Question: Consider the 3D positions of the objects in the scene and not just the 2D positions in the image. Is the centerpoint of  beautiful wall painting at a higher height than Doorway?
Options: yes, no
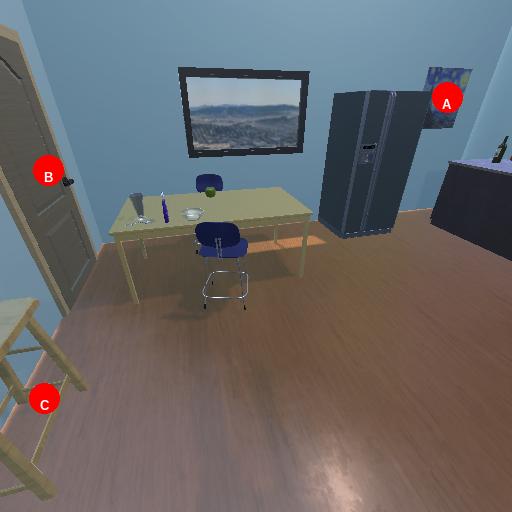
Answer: yes